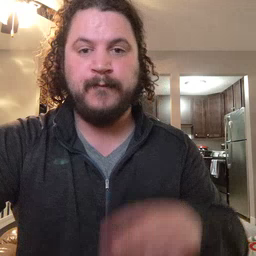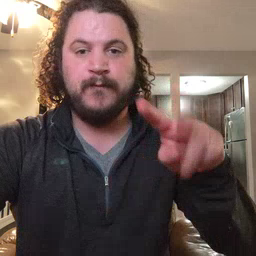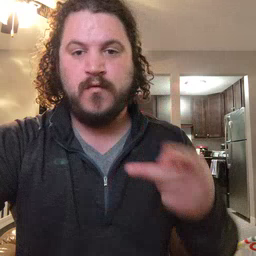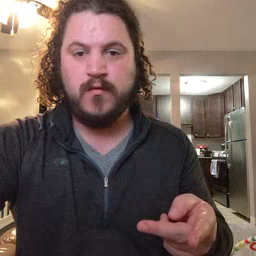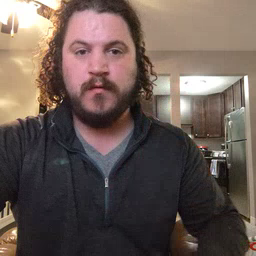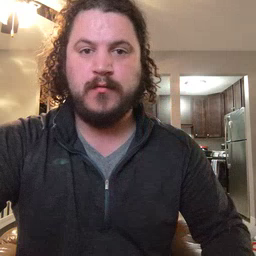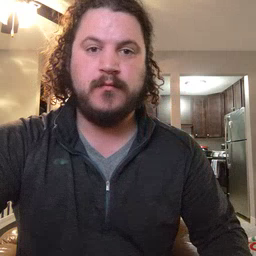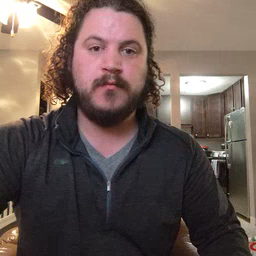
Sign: fall